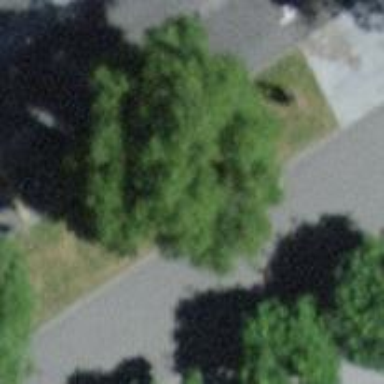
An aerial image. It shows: Avenue of broadleaved trees.